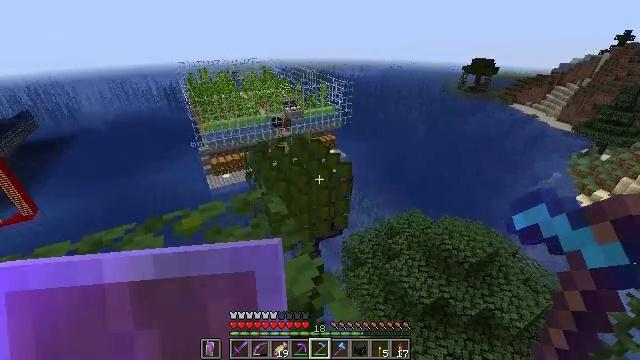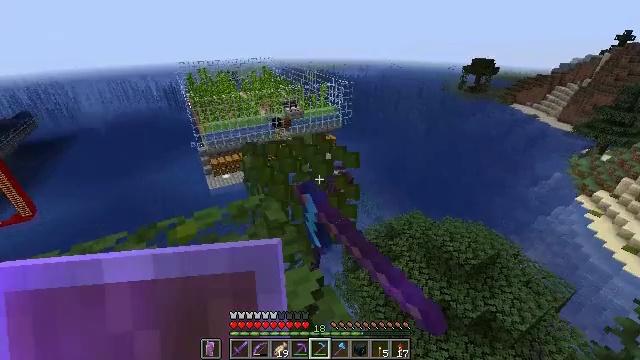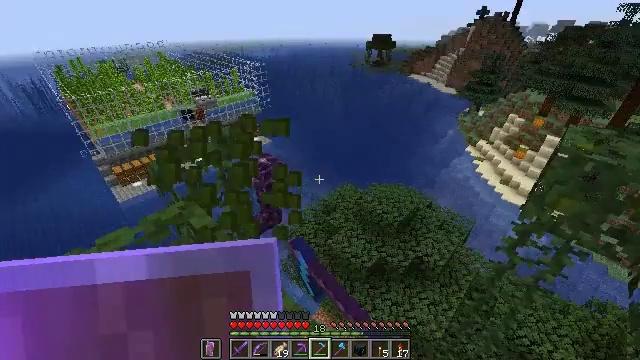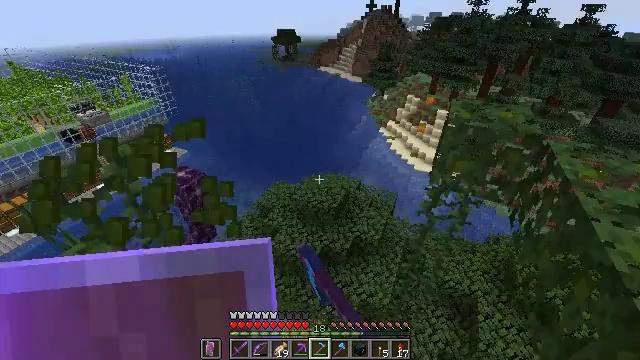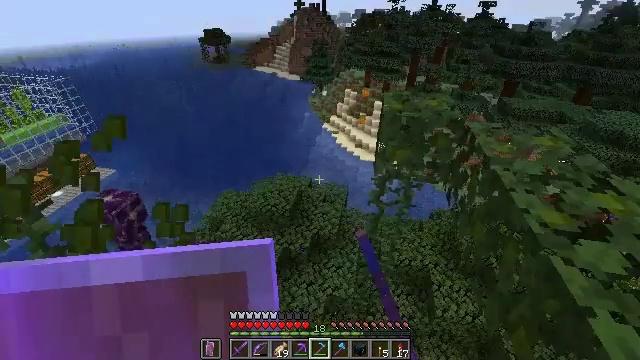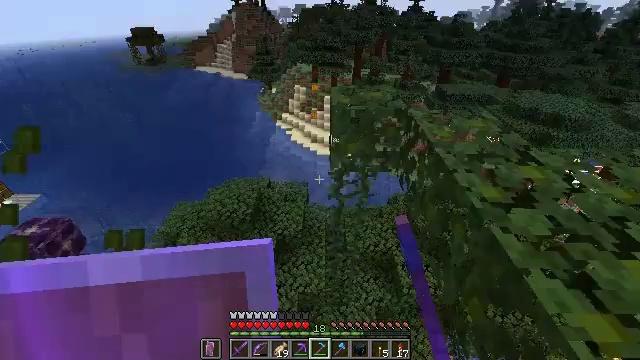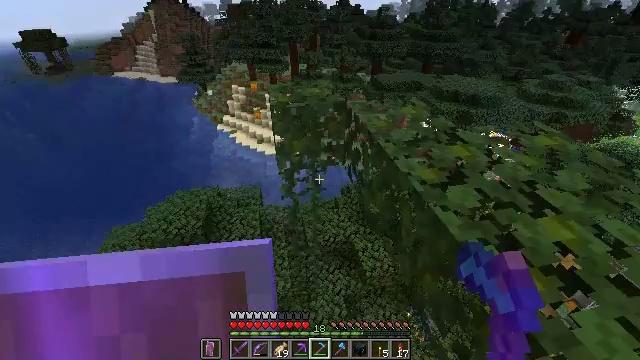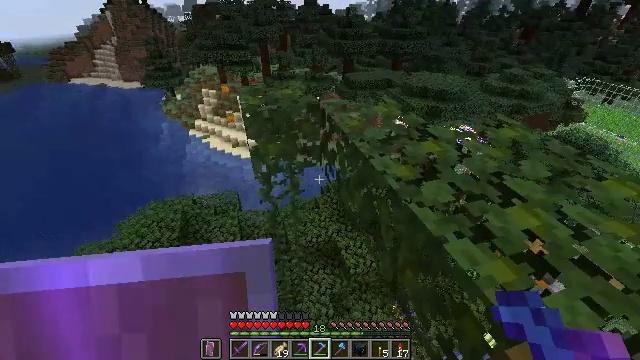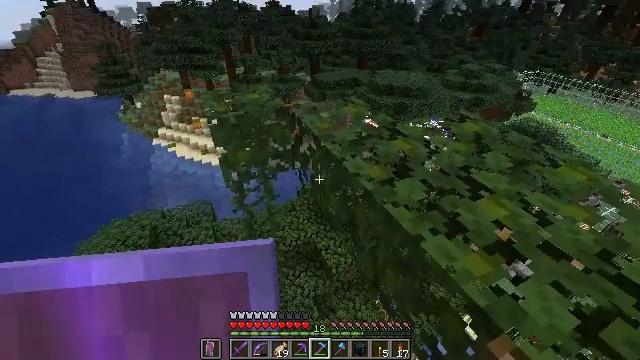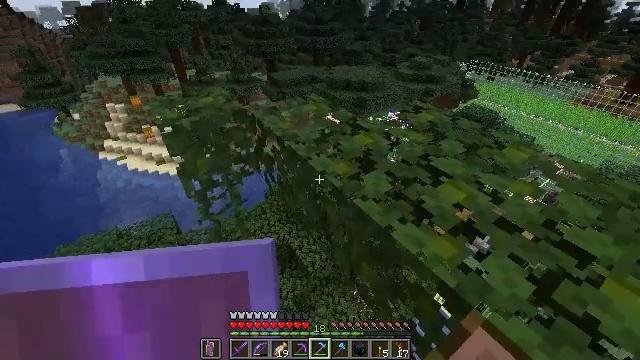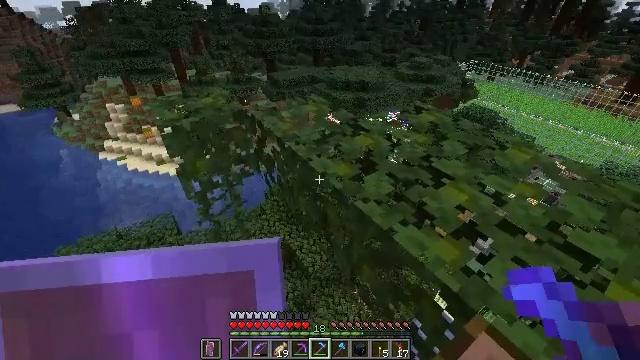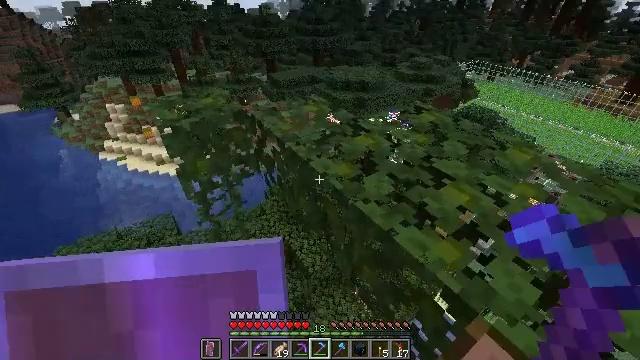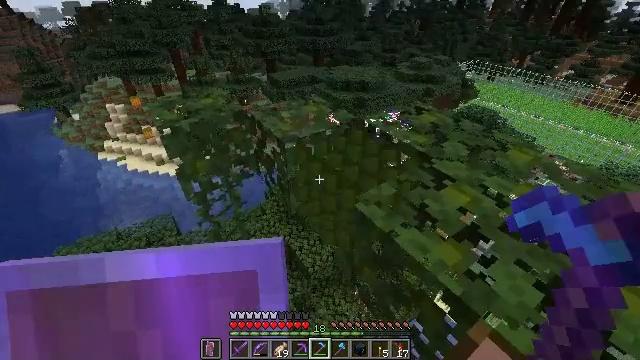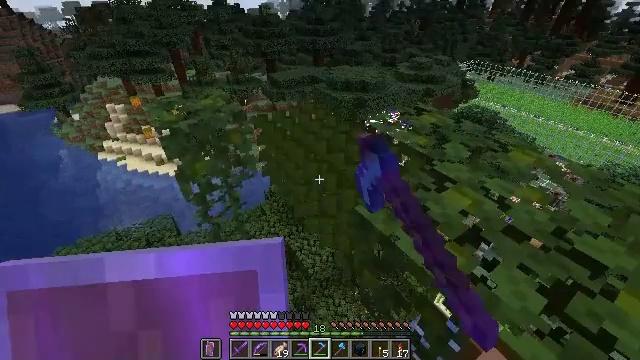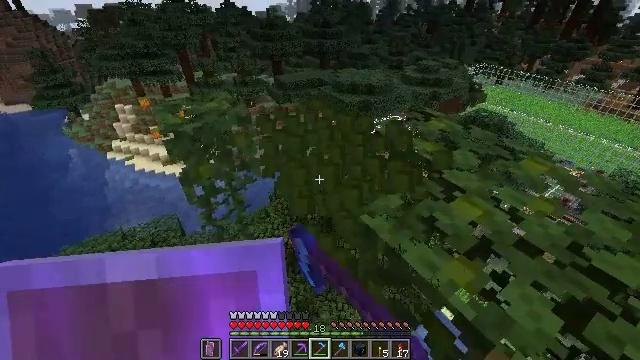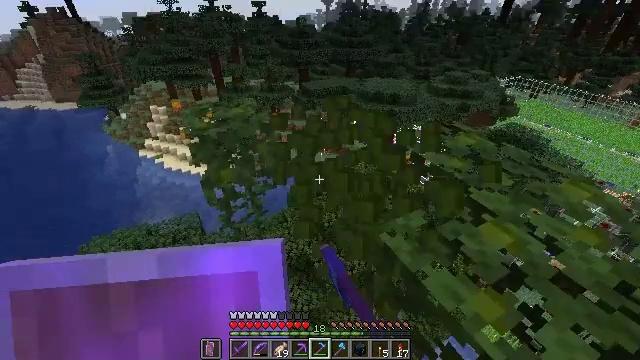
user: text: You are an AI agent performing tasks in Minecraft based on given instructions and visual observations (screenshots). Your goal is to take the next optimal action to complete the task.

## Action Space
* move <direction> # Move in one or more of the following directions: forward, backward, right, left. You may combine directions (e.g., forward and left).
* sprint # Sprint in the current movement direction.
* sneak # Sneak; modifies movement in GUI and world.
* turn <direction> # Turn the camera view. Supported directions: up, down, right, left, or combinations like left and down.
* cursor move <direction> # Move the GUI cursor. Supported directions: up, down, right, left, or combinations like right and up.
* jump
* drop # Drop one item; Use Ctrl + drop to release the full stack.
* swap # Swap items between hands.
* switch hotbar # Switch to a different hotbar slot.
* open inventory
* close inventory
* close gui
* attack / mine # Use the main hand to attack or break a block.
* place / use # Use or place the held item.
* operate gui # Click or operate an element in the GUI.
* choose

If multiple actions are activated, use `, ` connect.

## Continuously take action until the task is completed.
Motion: motion action
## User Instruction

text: Gather jungle leaves from the tree.
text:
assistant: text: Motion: move forward, sneak, attack / mine
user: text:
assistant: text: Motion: move forward and move right, sneak, turn right and down
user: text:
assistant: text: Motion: move forward and move right, sneak, turn right
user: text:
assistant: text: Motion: move forward and move right, sneak, turn right
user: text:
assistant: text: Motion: move forward and move right, sneak, turn right
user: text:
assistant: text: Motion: move forward and move right, sneak, turn right
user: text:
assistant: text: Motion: move forward, sneak, turn right
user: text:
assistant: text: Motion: sneak, turn right
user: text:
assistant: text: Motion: sneak, turn right
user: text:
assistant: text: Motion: sneak
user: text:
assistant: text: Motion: sneak
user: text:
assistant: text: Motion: move forward, sneak, attack / mine
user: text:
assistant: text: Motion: move forward, sneak, attack / mine
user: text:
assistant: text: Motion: move forward, sneak, turn left, attack / mine
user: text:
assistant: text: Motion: move forward, sneak, turn left and up, attack / mine
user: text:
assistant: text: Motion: sneak, turn left and up, attack / mine
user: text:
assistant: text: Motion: sneak, turn left and up, attack / mine
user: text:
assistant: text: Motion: move forward, sneak, turn left and up, attack / mine
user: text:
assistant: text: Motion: move forward, sneak, turn left, attack / mine
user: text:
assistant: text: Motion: move forward, sneak, attack / mine
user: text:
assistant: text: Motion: move forward, sneak, attack / mine
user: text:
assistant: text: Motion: move forward, sneak, attack / mine
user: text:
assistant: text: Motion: move forward, sneak, attack / mine
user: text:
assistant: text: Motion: move forward and move right, sneak, turn right, attack / mine
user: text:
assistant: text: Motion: move right, sneak, turn right and down, attack / mine
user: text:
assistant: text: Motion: move right, sneak, turn right and down, attack / mine
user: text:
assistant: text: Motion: sneak, turn right and down, attack / mine
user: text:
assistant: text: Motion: sneak, turn right, attack / mine
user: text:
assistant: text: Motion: sneak, turn right and up, attack / mine
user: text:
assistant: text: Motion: move right, sneak, turn right, attack / mine